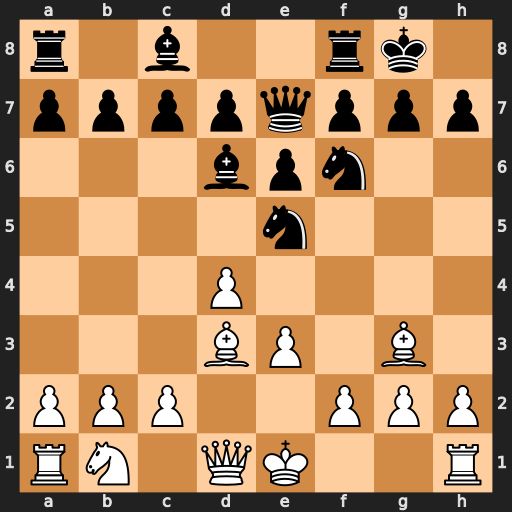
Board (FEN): r1b2rk1/ppppqppp/3bpn2/4n3/3P4/3BP1B1/PPP2PPP/RN1QK2R
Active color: w
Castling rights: KQ
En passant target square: -
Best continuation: dxe5 Bxe5 Bxe5